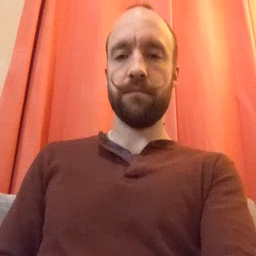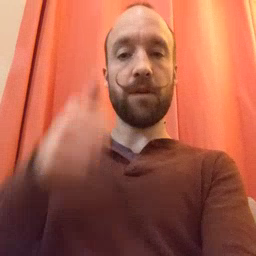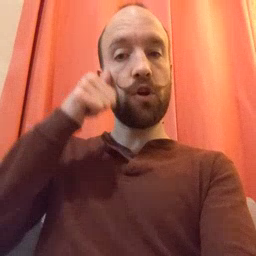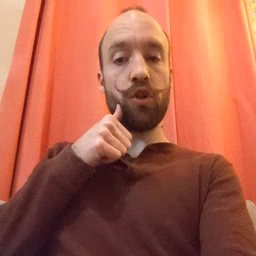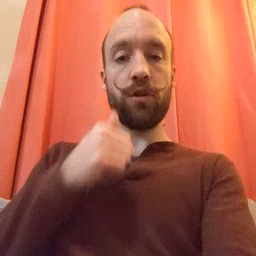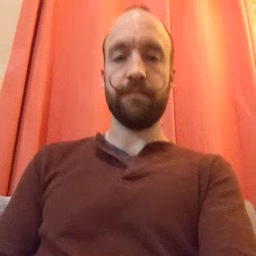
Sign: girl